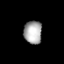
Tissue: prostate
Cell type: Epithelial cells
Senescence score: 0.3018
Nuclear area (px): 410
Mean DAPI intensity: 169.173